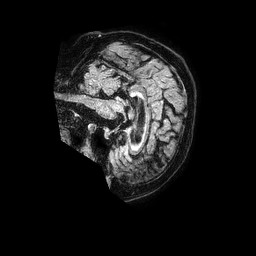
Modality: FLAIR
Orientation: sagittal
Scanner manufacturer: philips
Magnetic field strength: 1.5 T
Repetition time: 4.8 s
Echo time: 0.3 s